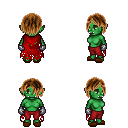
a pixel art fantasy rpg character, female body template, orc, green skin, red tattered cape, red pants, brown bangs hairstyle, metal gloves, brown slippers, four views (front, back, left, right), 2x2 character sprite sheet, small pixel art, hard edges, no anti-aliasing